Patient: sex M, age 34
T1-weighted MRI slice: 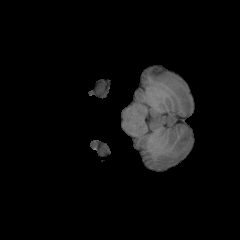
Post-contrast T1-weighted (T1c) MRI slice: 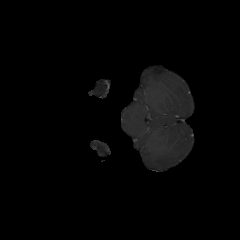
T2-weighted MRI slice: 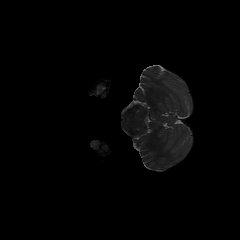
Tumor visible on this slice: no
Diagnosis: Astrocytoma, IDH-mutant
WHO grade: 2